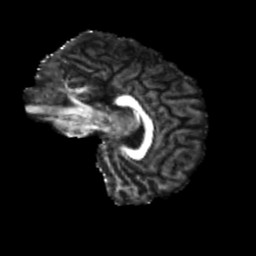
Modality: FA
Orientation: sagittal
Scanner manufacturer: siemens
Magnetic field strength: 3 T
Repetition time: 4 s
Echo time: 0.0594 s